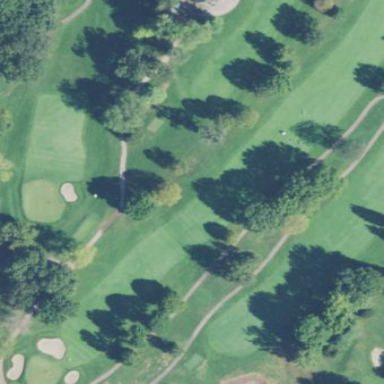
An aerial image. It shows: Grassy area designated as golf fairway.